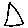
Label: triangle